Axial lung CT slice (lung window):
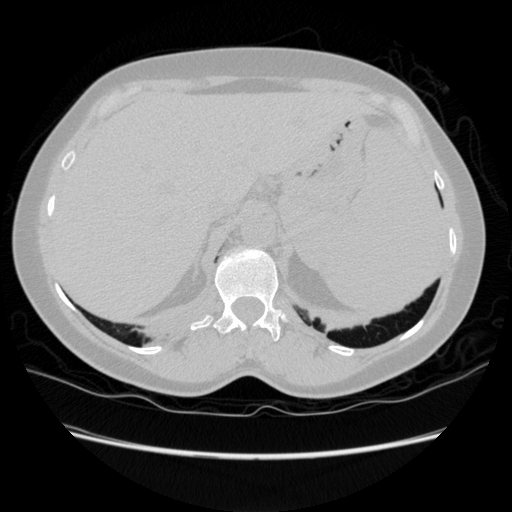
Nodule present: no